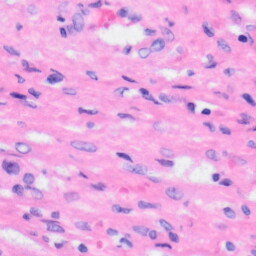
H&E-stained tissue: Liver